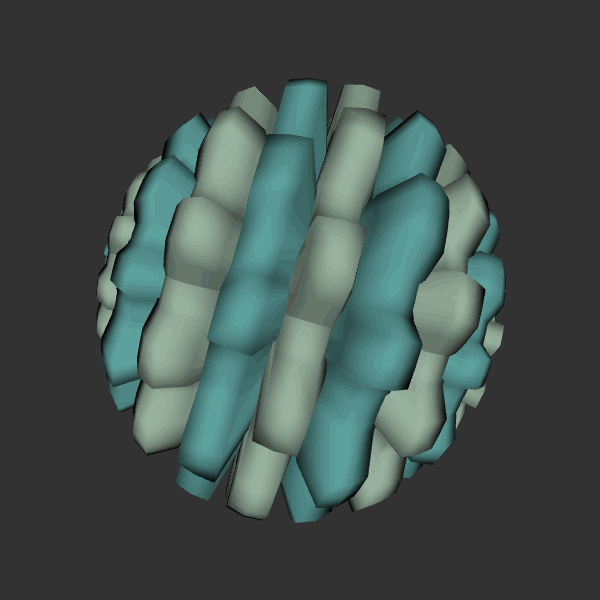
Background: dark